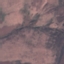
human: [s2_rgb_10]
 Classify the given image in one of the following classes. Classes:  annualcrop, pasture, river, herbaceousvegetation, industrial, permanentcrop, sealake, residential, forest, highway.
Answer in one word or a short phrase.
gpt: HerbaceousVegetation